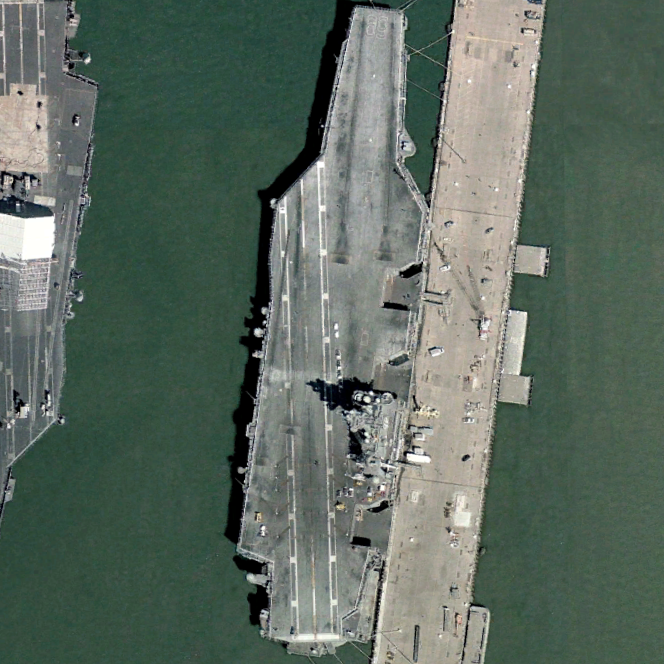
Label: aircraft_carrier